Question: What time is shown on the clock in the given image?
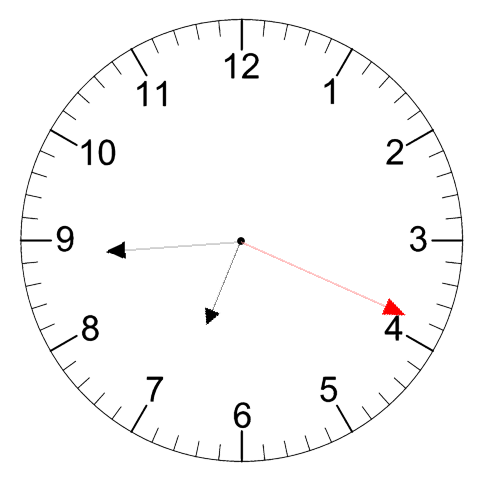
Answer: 06:44:19